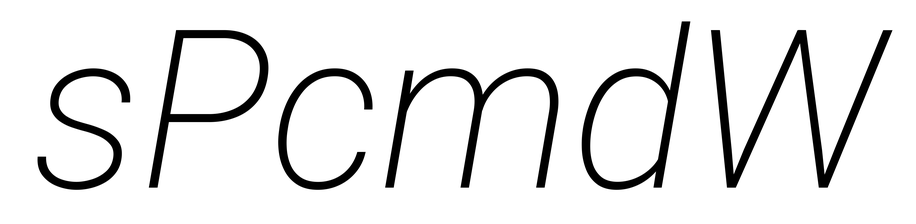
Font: Roboto-Italic_ExtraLight_Italic